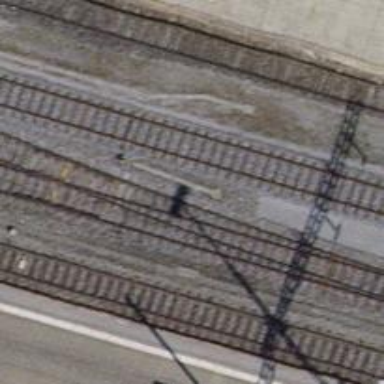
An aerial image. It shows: Single-track railway siding with electrified contact lines.